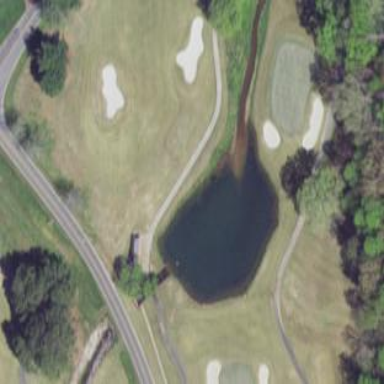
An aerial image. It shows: Scenic view of water hazard on golf course. The natural water feature adds beauty to the landscape.